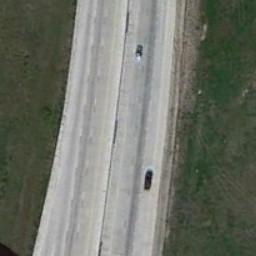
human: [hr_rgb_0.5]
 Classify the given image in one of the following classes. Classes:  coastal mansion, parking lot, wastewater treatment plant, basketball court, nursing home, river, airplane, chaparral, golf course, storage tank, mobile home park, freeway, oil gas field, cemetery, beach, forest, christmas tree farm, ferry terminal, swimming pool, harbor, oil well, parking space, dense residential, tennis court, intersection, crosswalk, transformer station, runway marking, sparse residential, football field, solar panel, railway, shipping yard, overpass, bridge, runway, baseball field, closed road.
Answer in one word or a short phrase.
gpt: freeway